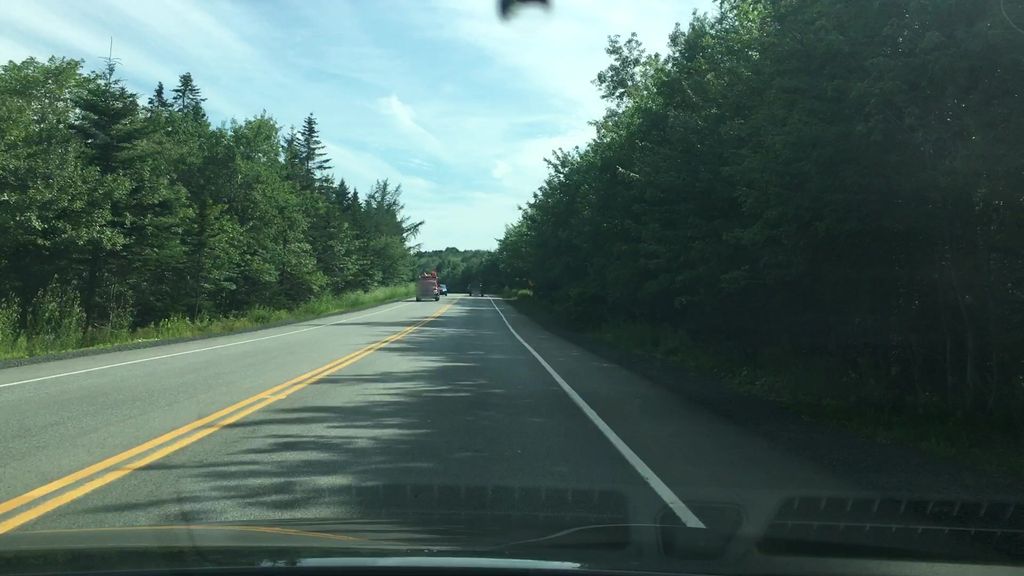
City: halifax